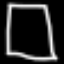
Label: square